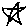
Label: star